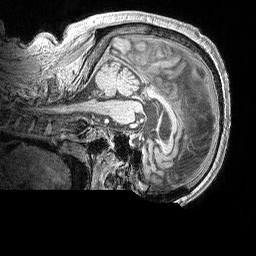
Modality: MP2RAGE
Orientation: sagittal
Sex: male
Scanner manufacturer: siemens
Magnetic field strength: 3 T
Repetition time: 5 s
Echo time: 0.00292 s